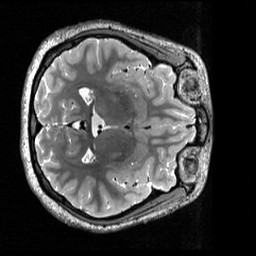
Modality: T2w
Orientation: axial
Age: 23
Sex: female
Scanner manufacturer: siemens
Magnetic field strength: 3 T
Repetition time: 3.2 s
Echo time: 0.566 s